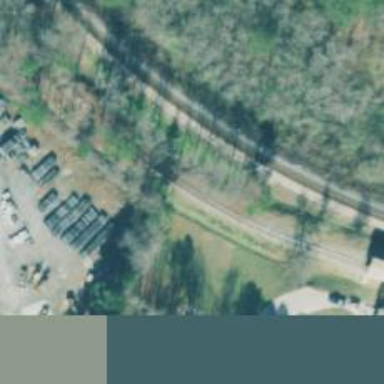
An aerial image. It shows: Spur railway service for aggregate transportation.